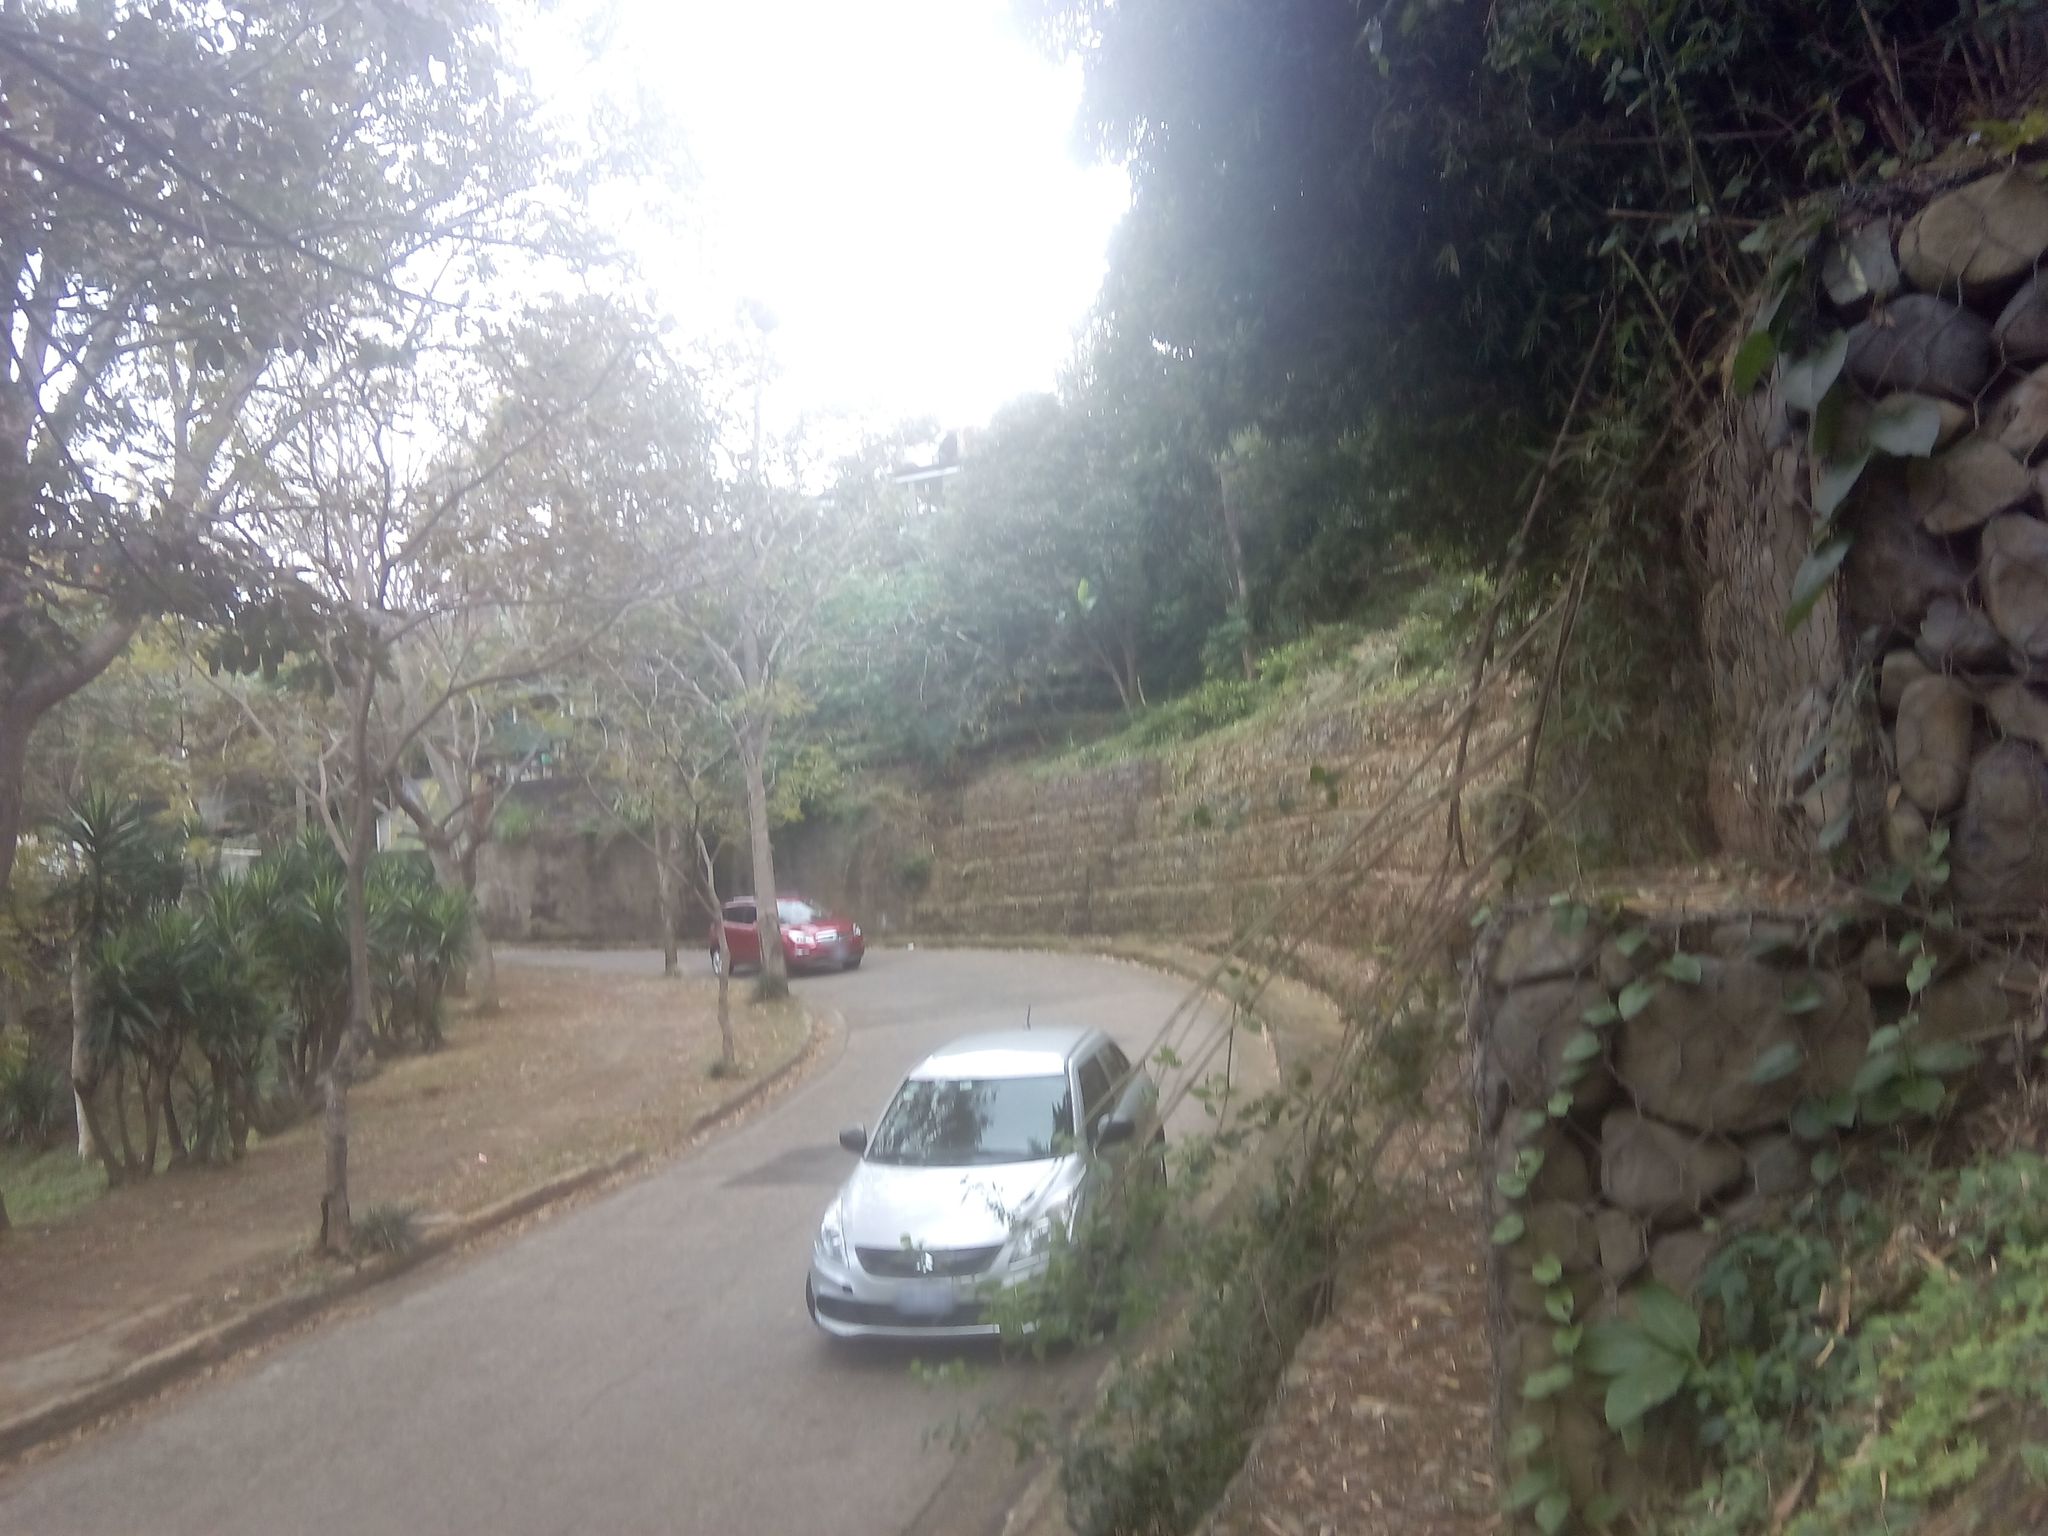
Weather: clear
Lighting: day
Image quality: slightly poor
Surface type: walking surface
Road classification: unclassified, residential
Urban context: urban centre
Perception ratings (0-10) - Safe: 4.42, Lively: 1.84, Beautiful: 6.15, Boring: 4.56, Depressing: 6.16, Wealthy: 5.02